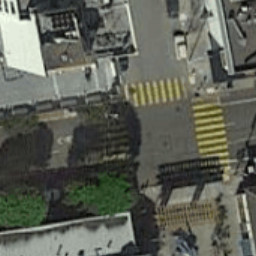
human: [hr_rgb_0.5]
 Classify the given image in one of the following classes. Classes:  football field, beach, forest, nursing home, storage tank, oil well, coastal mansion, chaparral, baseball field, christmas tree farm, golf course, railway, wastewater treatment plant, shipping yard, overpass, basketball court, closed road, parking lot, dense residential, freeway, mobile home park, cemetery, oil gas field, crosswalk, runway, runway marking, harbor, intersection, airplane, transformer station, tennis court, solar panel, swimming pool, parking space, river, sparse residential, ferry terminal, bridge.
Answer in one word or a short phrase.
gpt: crosswalk